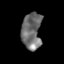
Tissue: skin
Cell type: Epithelial cells
Senescence score: 0.2783
Nuclear area (px): 703
Mean DAPI intensity: 111.064